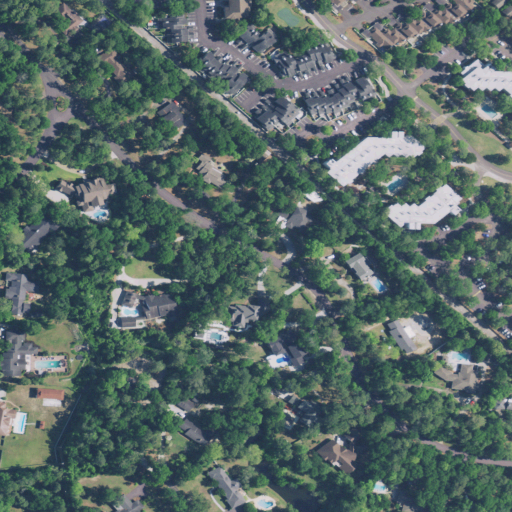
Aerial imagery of cape in South Carolina named White Point containing open development, low intensity development, evergreen forest, medium intensity development, mixed forest, grassland, and high intensity development